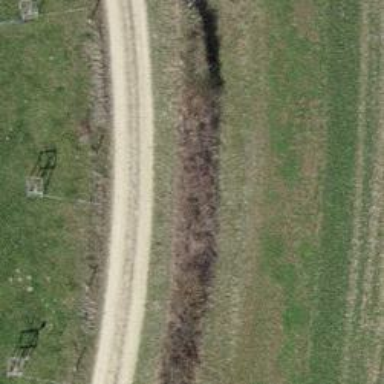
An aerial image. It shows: Hedge acting as barrier.